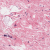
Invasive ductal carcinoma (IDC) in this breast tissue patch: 0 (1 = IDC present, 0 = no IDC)